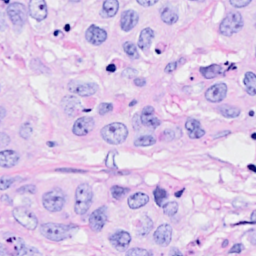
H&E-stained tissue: Breast